Current action and preconditions to check: trajectory_clear

Your task: For each precondition in the list above, predict whether it will hold at this action.

Consider the current scene as observed from the mobile robot's camera, and analyze the predicted future states of all dynamic agents (e.g., people, animals, vehicles, or any moving entities) within the NEXT SECOND.

IMPORTANT: Only answer "very likely" if you are absolutely certain—based on strong, clear evidence—that a dynamic agent will violate the precondition in the predicted future state. Do NOT answer "very likely" for unlikely, ambiguous, or low-probability risks.

Ask yourself for each precondition: Is there a high probability, with clear and convincing evidence, that the predicted future states of any dynamic agent will interfere with the predicted future state of the currently executing action within the NEXT SECOND, causing that precondition to fail?

Assess the risk level based on these predictions. Use "likely" or "very likely" if motions create a clear risk of interference.

Use "neutral" or "improbable" if agents are nearby but their predicted paths are clearly diverging or non-conflicting.

Failure Risk Categories: "very improbable", "improbable", "neutral", "likely", "very likely"

Answer Format: Output ONLY the probability_of_failure value from these categories: "very improbable", "improbable", "neutral", "likely", "very likely"

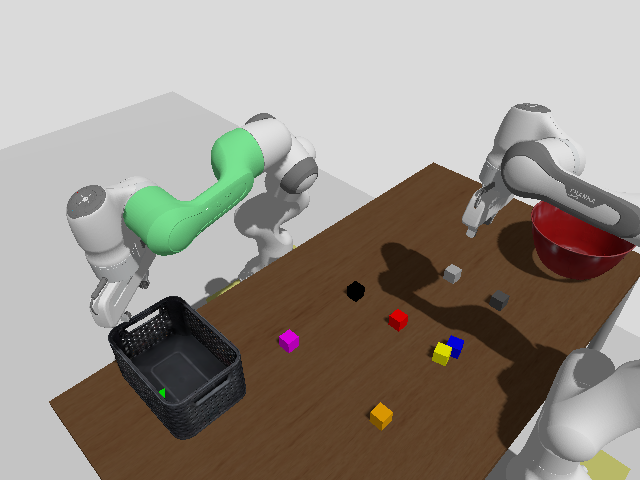

Answer: very improbable